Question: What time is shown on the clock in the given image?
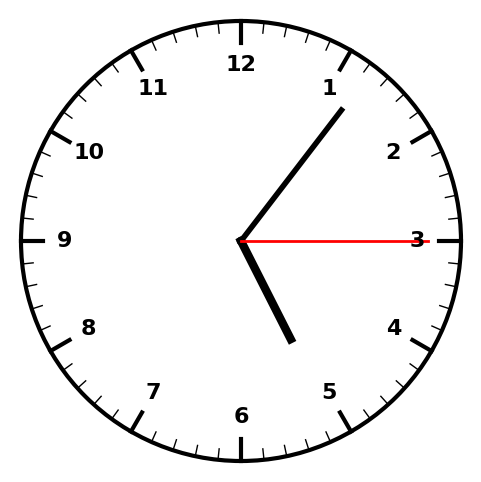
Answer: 05:06:15